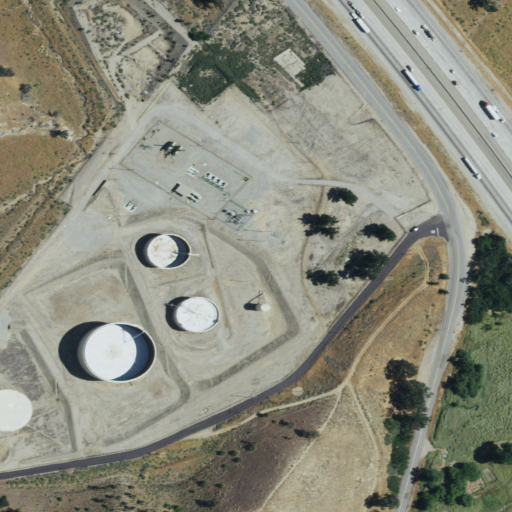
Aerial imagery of valley in California named O'Neil Canyon containing low intensity development, open development, shrub, medium intensity development, grassland, and high intensity development